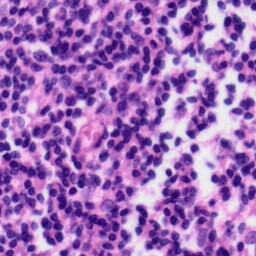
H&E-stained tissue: Tonsil